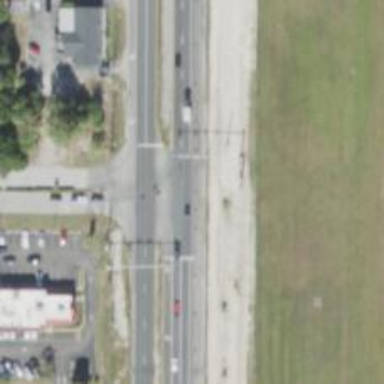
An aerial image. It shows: Trunk link highway.